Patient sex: F
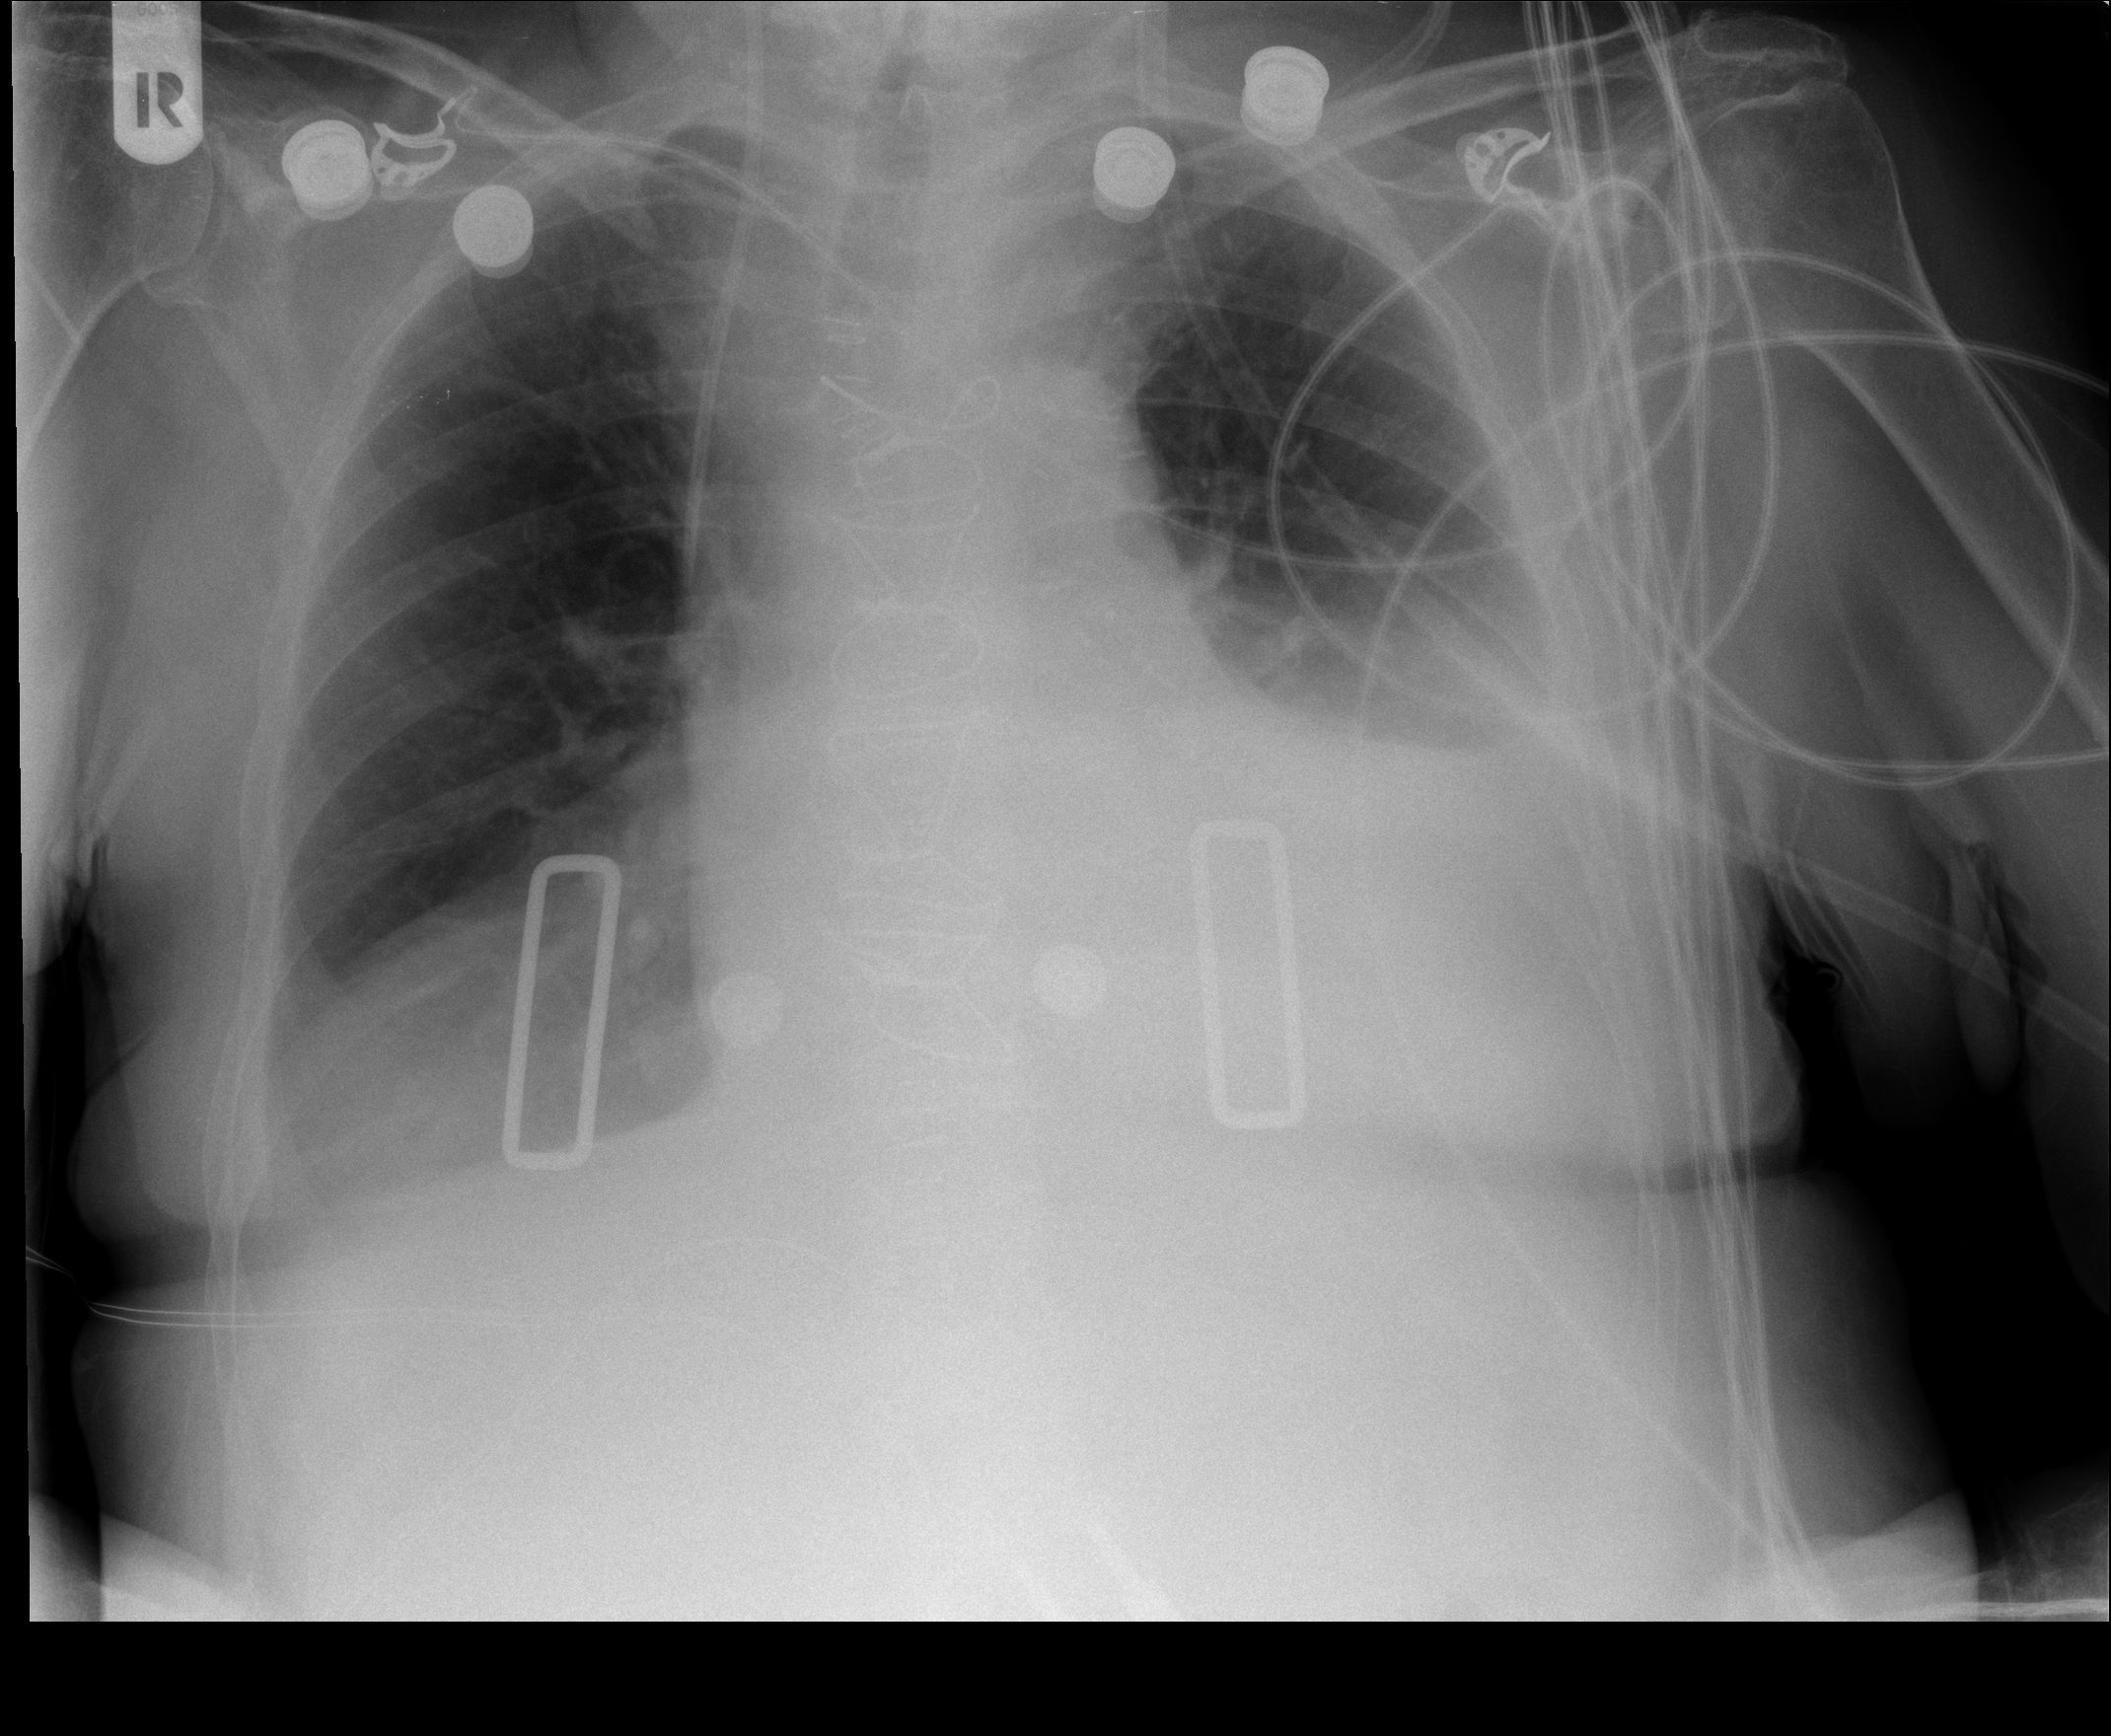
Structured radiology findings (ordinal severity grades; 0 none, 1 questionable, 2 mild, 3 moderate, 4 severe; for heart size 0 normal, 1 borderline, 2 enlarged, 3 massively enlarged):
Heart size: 3
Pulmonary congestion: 0
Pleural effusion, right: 2
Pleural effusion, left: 3
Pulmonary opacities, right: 0
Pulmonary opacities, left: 0
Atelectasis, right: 2
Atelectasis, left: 2